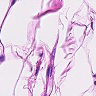
Metastatic tissue present: no